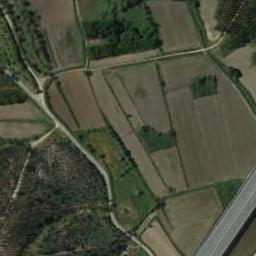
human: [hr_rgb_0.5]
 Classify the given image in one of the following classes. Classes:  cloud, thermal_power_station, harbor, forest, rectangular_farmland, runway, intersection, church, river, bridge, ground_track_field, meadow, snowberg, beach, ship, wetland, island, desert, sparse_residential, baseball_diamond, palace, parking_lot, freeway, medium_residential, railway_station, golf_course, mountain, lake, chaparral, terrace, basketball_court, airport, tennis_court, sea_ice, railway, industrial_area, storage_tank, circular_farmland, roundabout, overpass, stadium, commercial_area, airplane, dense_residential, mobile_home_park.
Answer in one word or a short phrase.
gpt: terrace